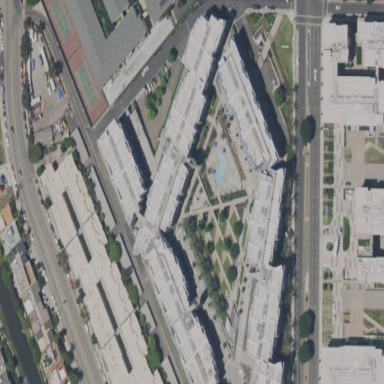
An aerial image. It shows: Two apartment buildings.